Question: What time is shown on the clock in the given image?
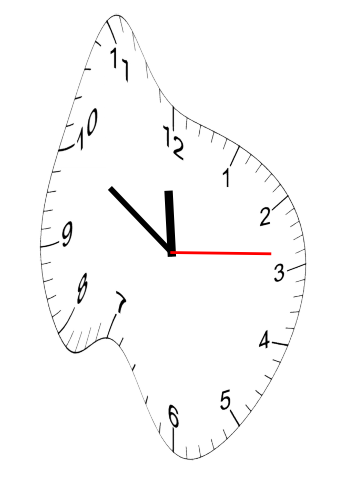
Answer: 11:50:14